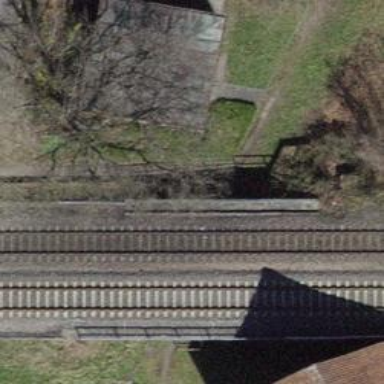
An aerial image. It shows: Footway tunnel with fine gravel surface.